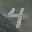
Label: 4